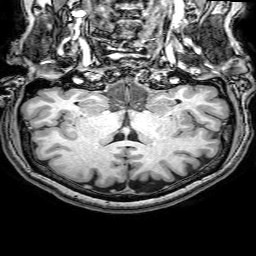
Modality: T1w
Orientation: sagittal
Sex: female
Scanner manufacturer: philips
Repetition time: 0.00813 s
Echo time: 0.00372 s